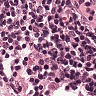
Metastatic tissue present: no